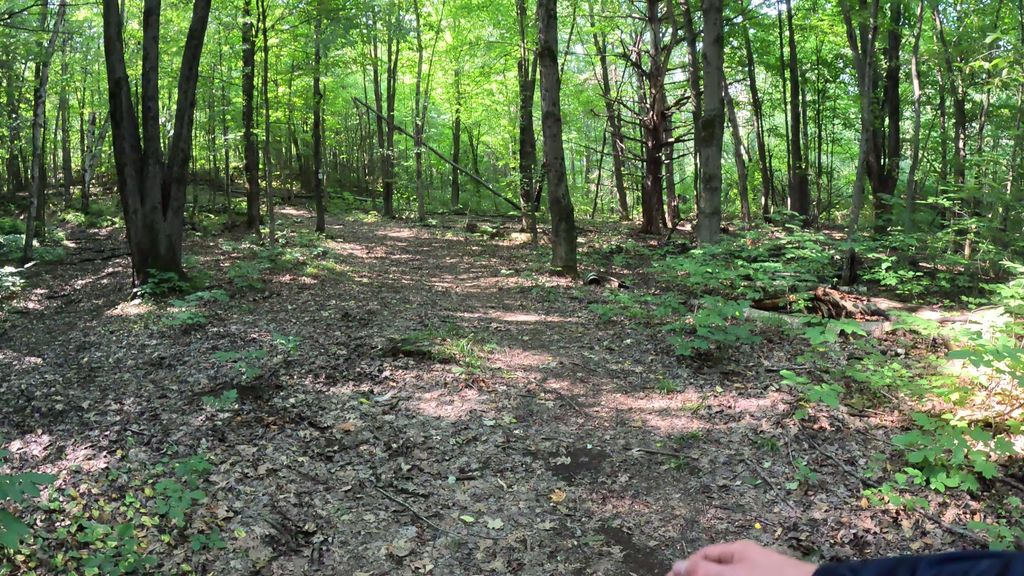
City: ottawa-gatineau